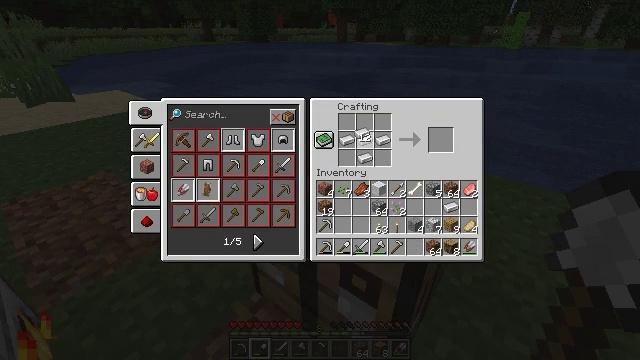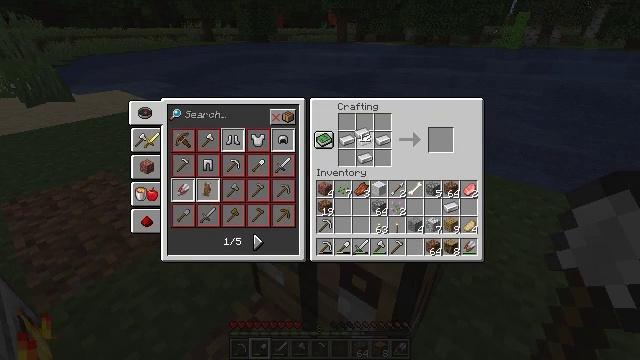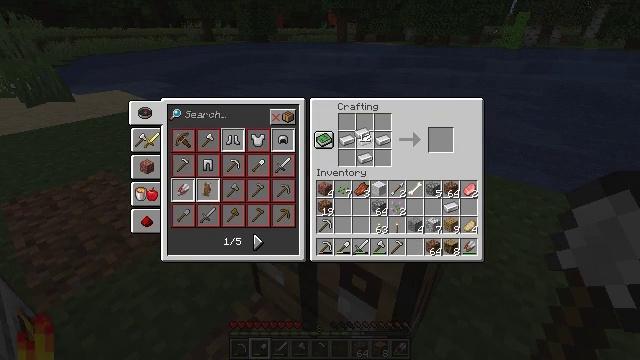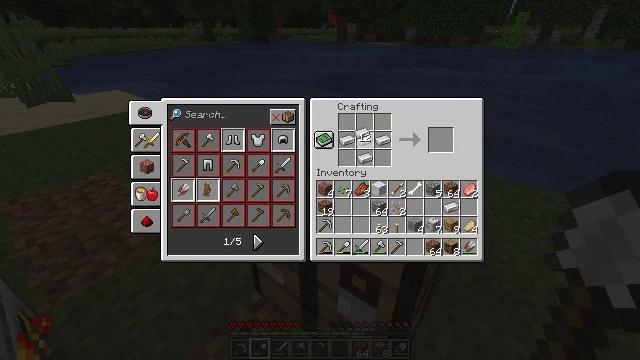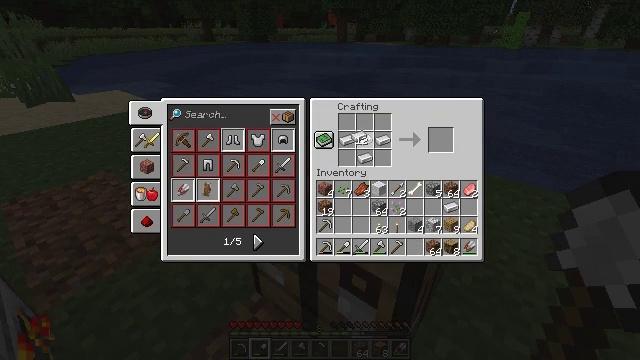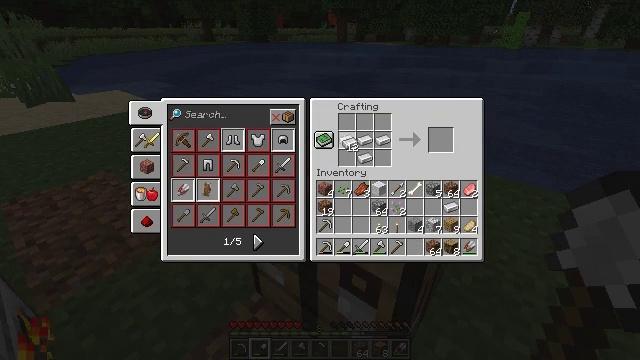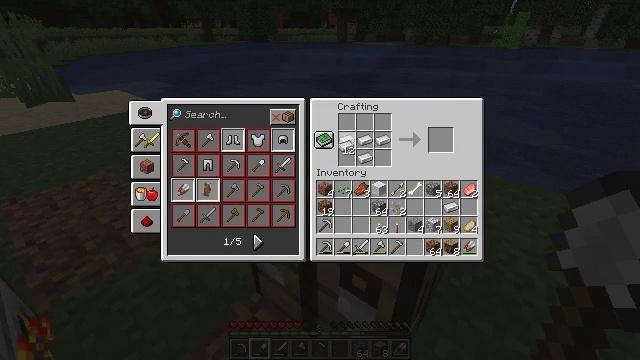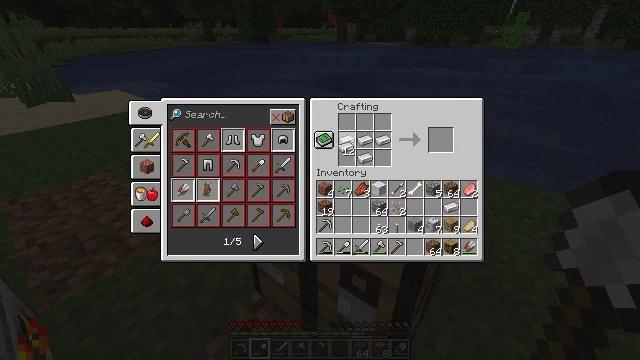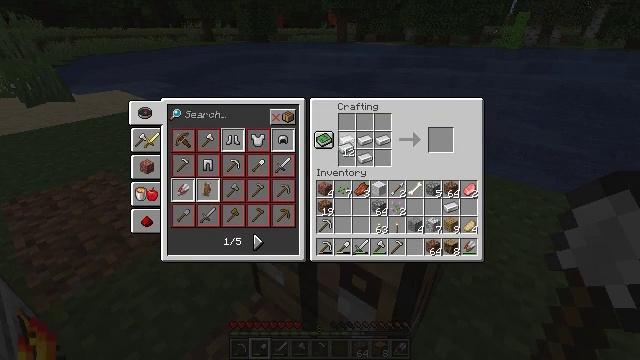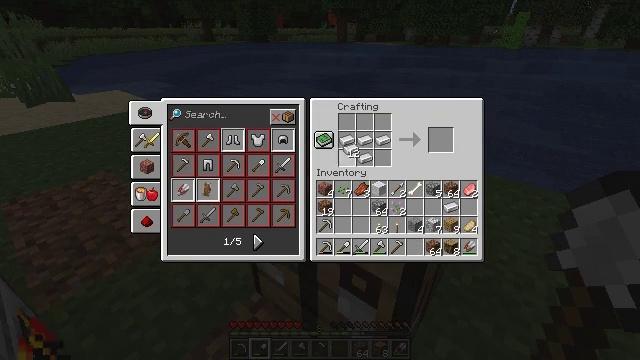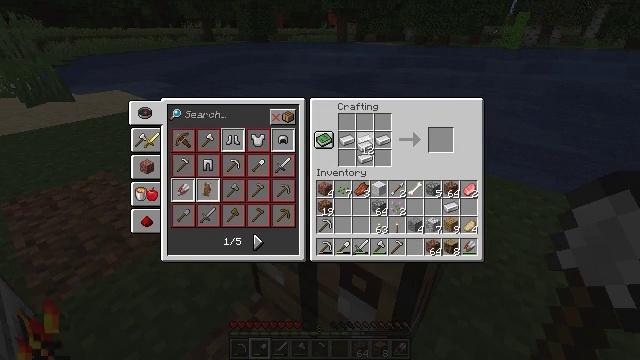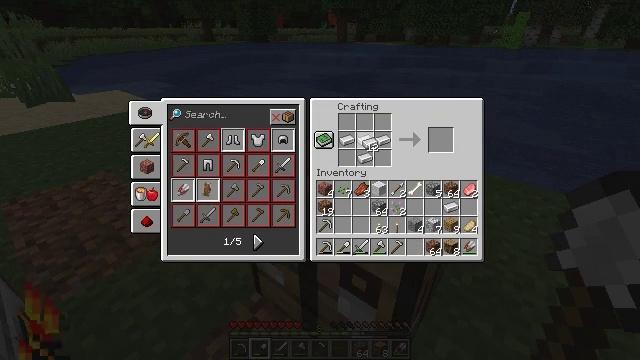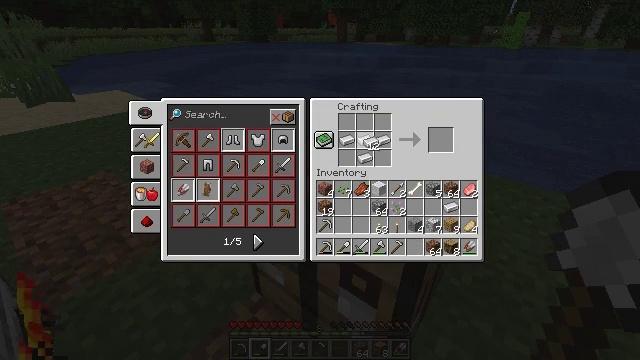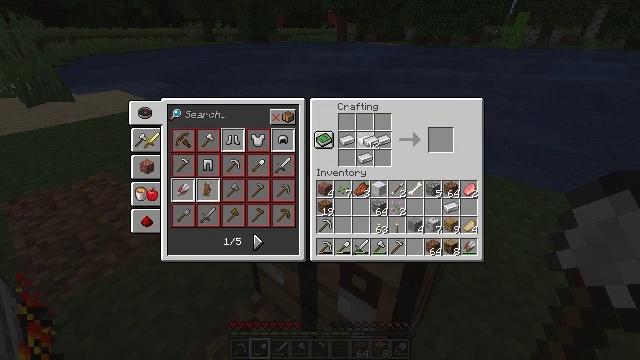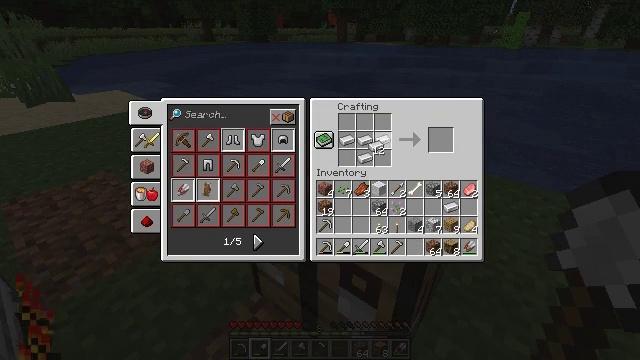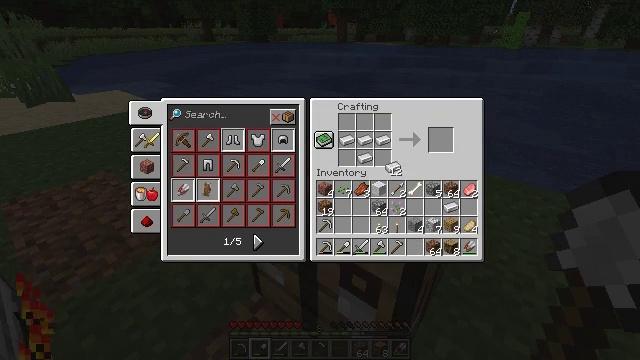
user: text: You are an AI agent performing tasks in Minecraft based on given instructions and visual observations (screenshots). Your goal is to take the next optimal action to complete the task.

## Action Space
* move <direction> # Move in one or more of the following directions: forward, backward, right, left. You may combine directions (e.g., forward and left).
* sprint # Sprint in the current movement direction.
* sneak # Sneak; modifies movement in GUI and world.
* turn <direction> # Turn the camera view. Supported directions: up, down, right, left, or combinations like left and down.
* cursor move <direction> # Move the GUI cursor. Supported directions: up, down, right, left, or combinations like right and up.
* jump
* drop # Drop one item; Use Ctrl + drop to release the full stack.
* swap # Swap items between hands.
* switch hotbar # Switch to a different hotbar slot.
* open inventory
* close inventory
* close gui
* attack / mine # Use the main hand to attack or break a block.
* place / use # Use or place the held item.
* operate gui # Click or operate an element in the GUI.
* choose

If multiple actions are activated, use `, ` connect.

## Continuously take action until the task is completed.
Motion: motion action
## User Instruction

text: Combine iron ingots to craft a bucket.
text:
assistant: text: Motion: no_op
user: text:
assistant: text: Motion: no_op
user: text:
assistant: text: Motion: no_op
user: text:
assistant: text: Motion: no_op
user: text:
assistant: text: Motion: cursor move left and down
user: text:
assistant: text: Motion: no_op
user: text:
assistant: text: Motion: no_op
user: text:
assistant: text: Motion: no_op
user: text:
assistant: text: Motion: no_op
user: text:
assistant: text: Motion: cursor move right
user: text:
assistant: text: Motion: no_op
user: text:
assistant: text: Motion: no_op
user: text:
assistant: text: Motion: no_op
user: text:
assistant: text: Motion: no_op
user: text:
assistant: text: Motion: cursor move right and down
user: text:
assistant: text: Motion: cursor move right and down
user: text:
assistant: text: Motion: no_op
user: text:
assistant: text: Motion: cursor move left
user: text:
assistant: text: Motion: cursor move left
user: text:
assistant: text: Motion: no_op
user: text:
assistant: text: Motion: no_op
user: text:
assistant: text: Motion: no_op
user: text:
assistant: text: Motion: no_op
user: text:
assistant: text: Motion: cursor move down
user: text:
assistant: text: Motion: no_op
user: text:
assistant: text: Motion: operate gui
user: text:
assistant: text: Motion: operate gui
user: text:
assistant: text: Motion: operate gui
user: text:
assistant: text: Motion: cursor move up
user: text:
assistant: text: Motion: cursor move up